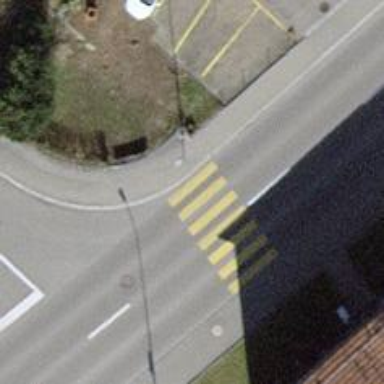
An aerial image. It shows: Uncontrolled zebra crossing on the road.